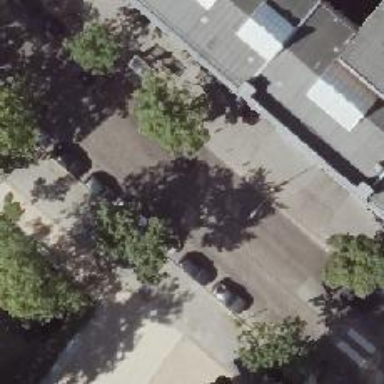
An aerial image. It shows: Residential road with separate sidewalk. There is parallel on-street parking on the left lane.